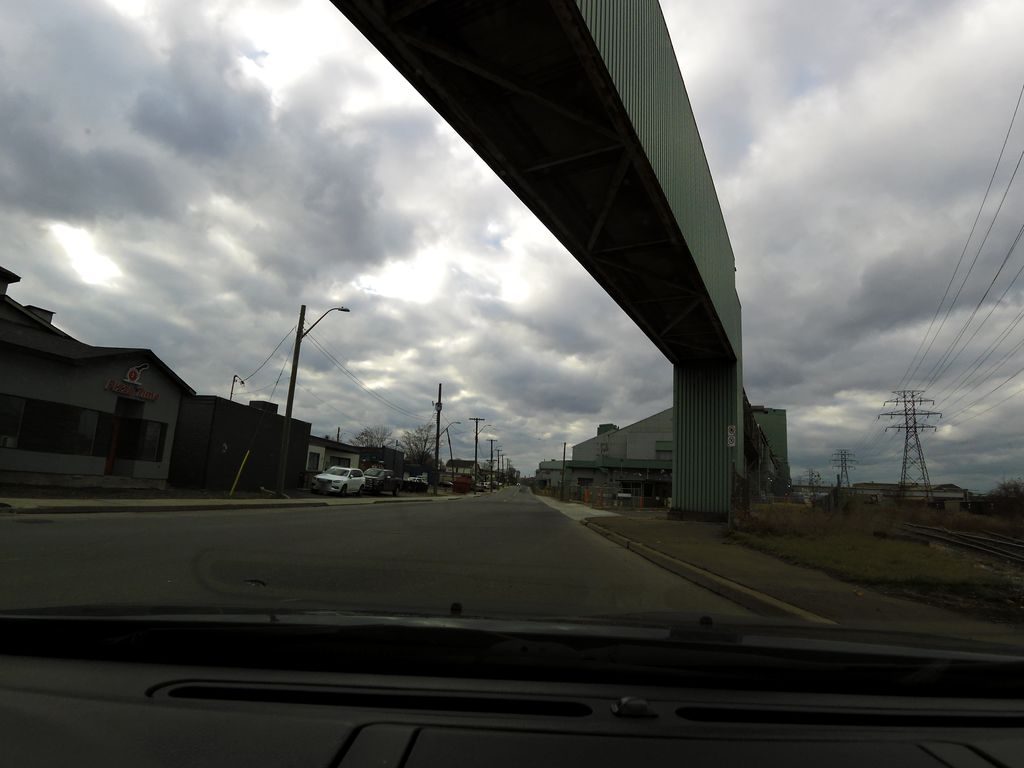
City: hamilton